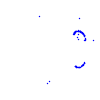
Particle: proton